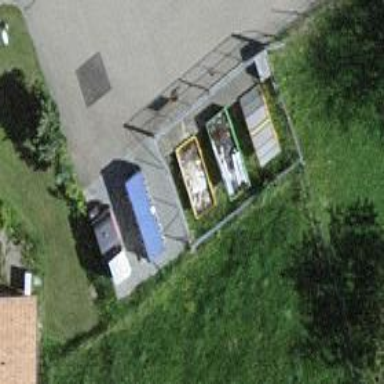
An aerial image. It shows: Recycling container in the area designated for recycling.